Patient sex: F
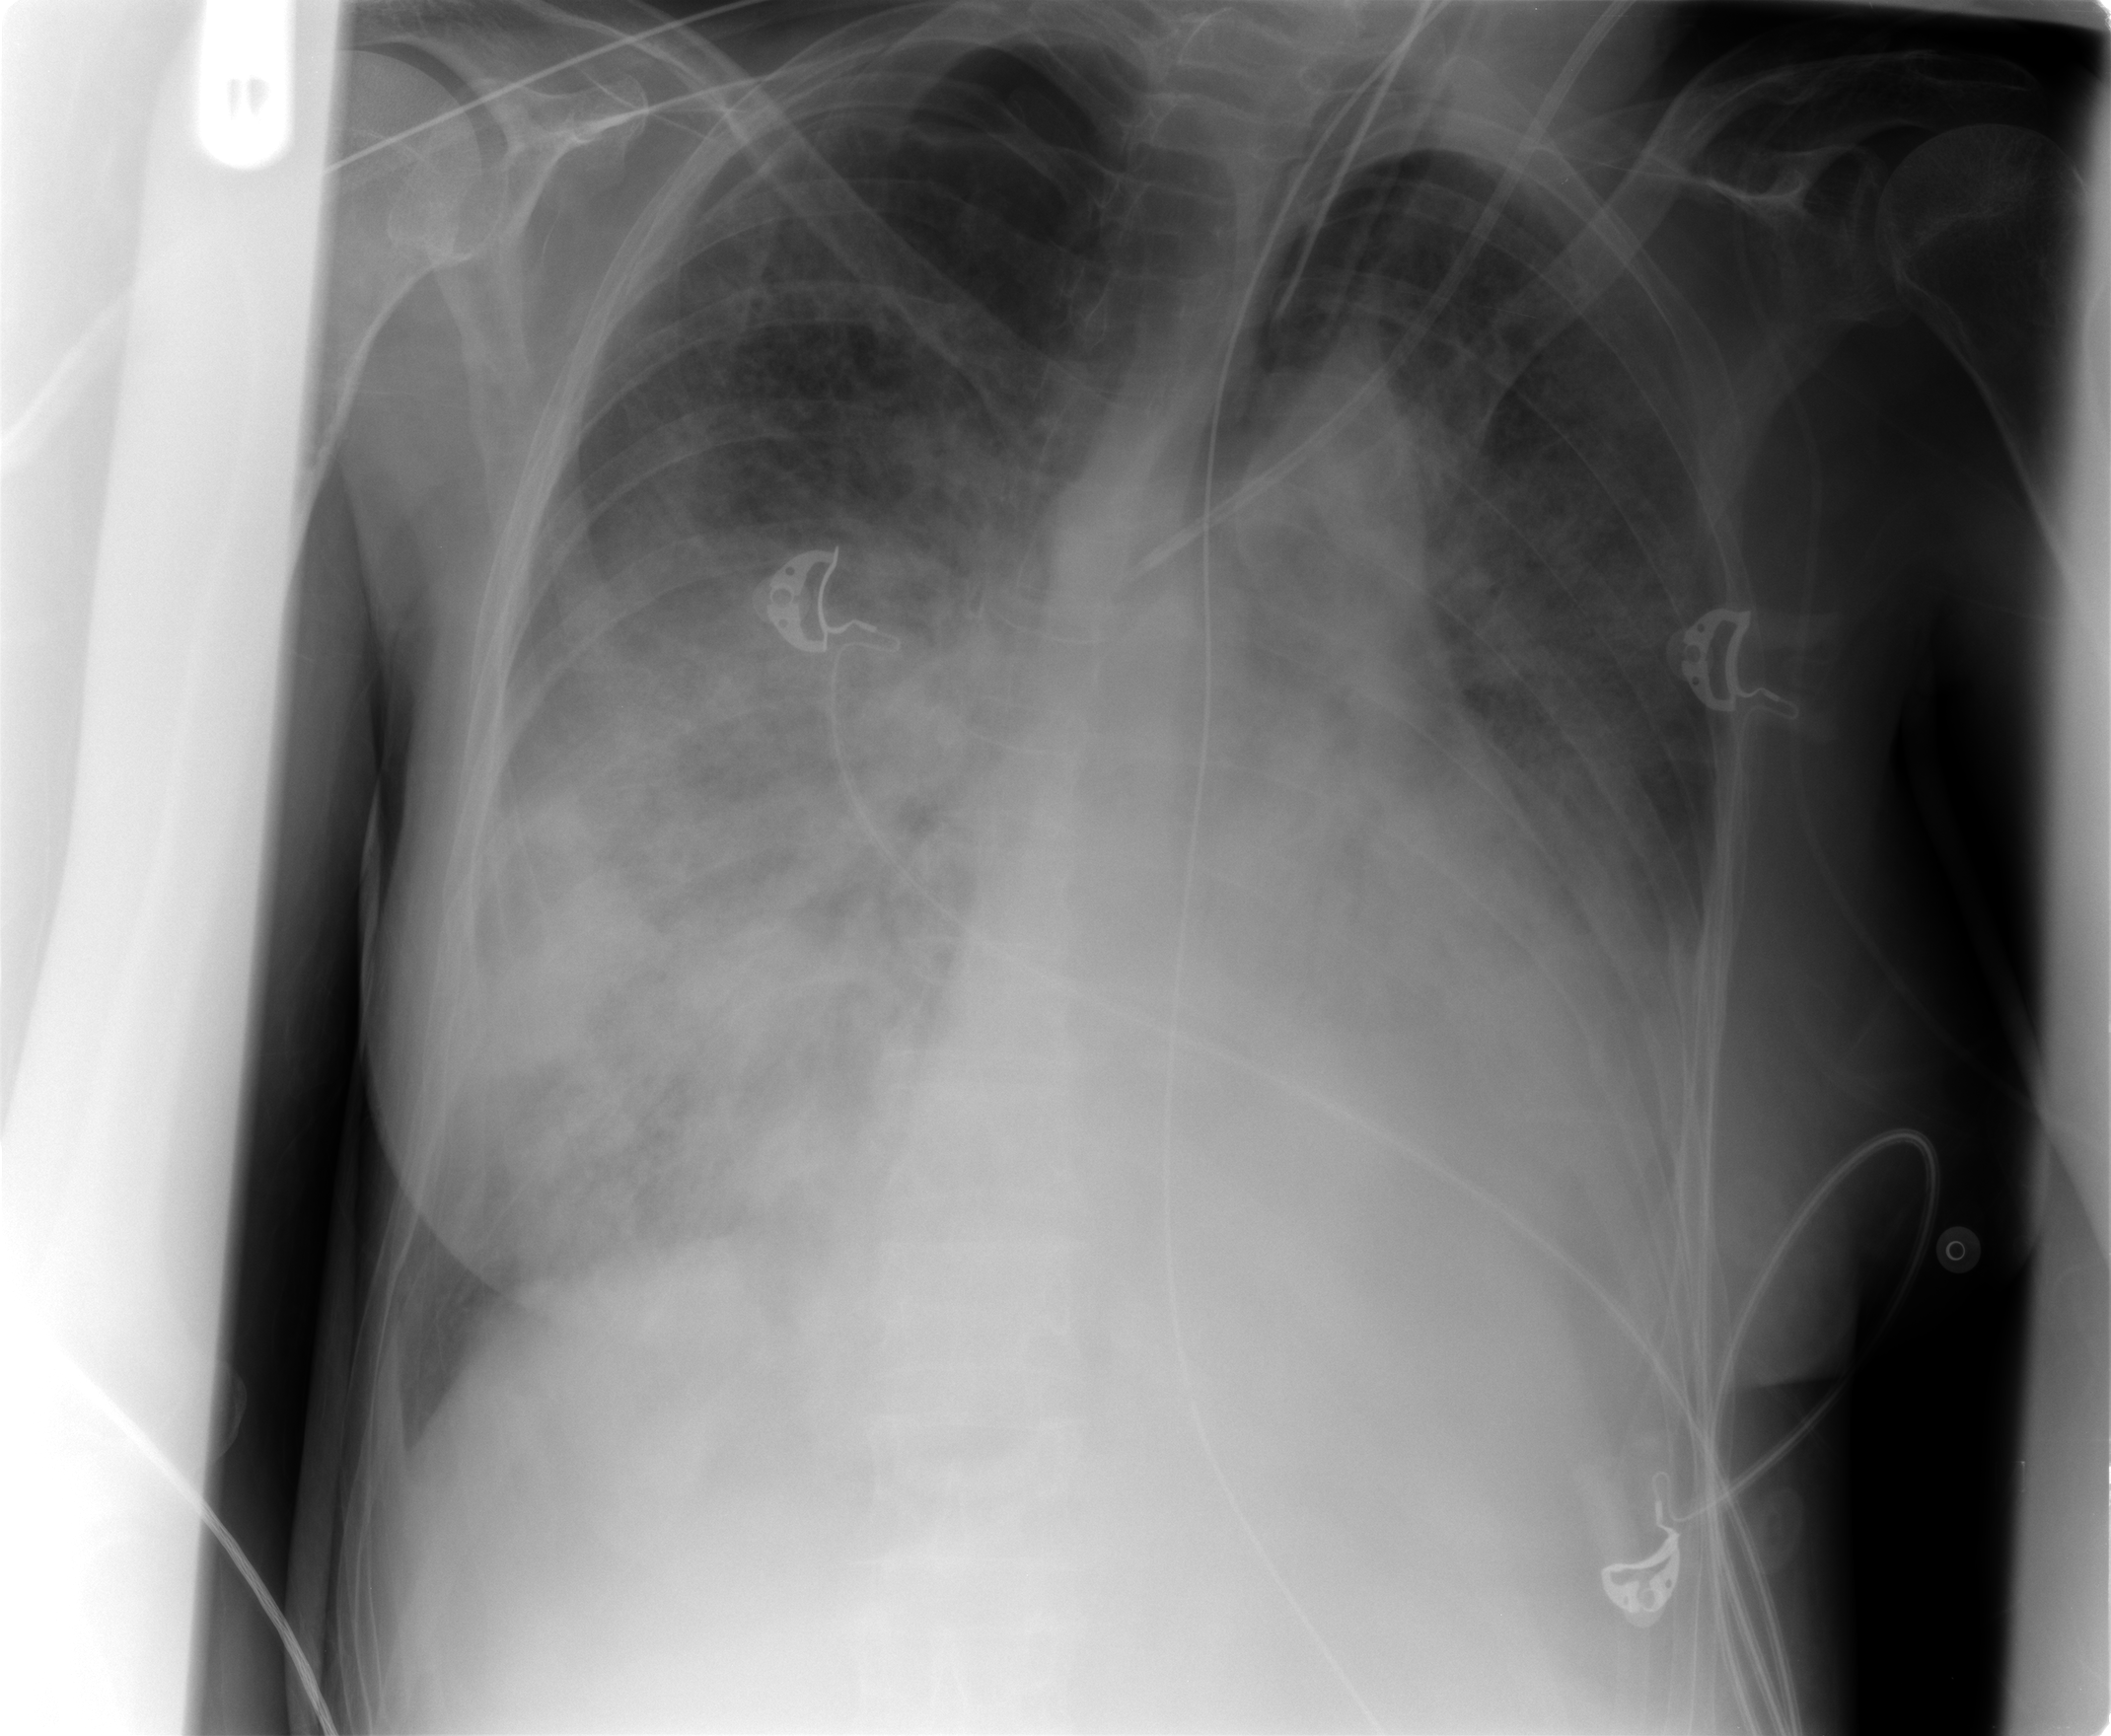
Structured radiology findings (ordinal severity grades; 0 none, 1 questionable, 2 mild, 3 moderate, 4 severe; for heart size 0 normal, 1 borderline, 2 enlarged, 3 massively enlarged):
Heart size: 2
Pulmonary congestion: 3
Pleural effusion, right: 2
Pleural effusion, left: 3
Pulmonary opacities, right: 4
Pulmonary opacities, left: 4
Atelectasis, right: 3
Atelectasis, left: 3